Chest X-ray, PA view. Patient: 46 years old, sex F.
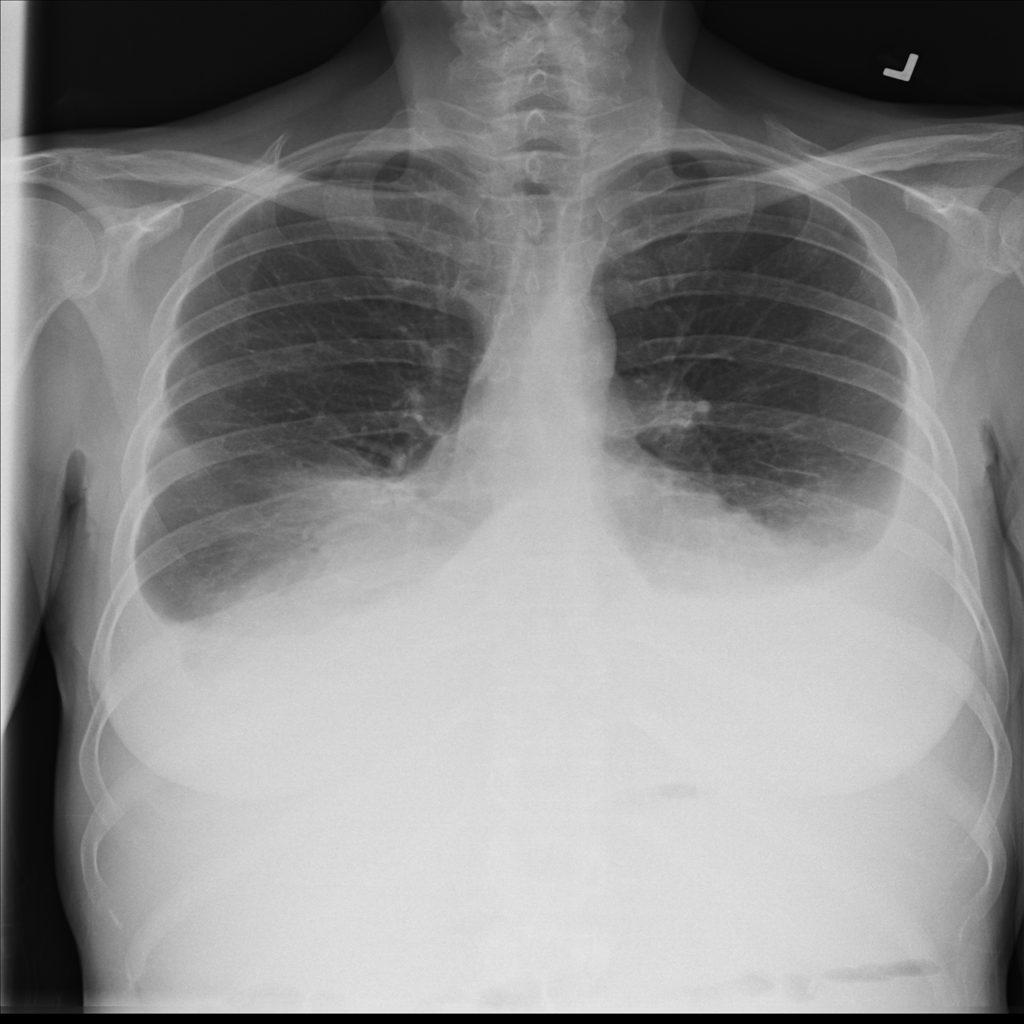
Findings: Effusion, Infiltration